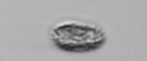
Label: Pseudochattonella_farcimen